Interaction volume radius: 5 \u00c5
Interaction volume height: 25 \u00c5
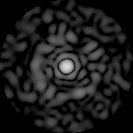
Disorder parameter: 0.8146